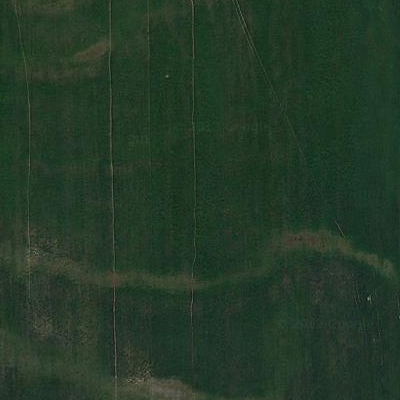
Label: aGrass